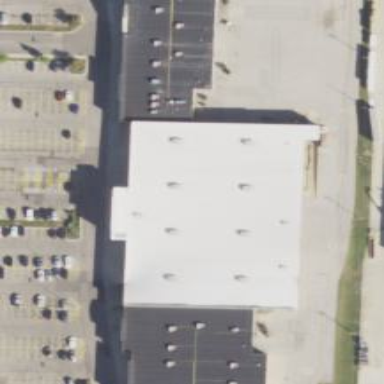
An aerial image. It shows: Building.